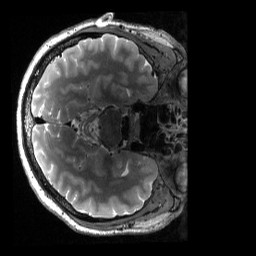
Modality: T2w
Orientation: axial
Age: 46
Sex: male
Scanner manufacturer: siemens
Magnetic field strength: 3 T
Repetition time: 3.2 s
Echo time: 0.563 s